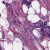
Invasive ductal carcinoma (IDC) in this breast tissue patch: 1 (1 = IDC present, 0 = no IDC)